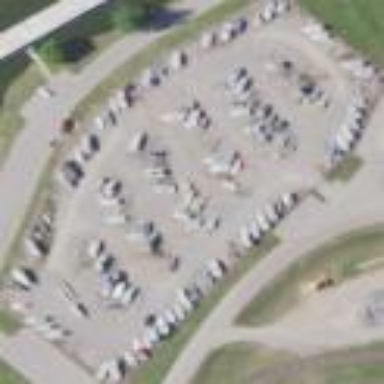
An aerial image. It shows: Boat storage area.